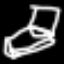
Label: bed